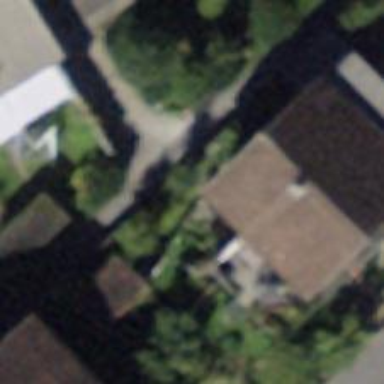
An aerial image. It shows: Gabled roof house.